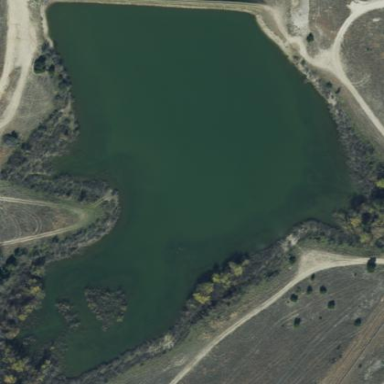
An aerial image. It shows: Reservoir of water.